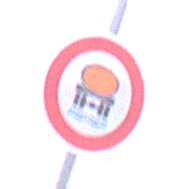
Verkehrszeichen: VerbotFahrzeugeWassergefaehrdenderLadung
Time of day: SunriseSunset
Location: Outdoor (Beach)
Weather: Overcast
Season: NotSpecified
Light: Natural